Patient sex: M
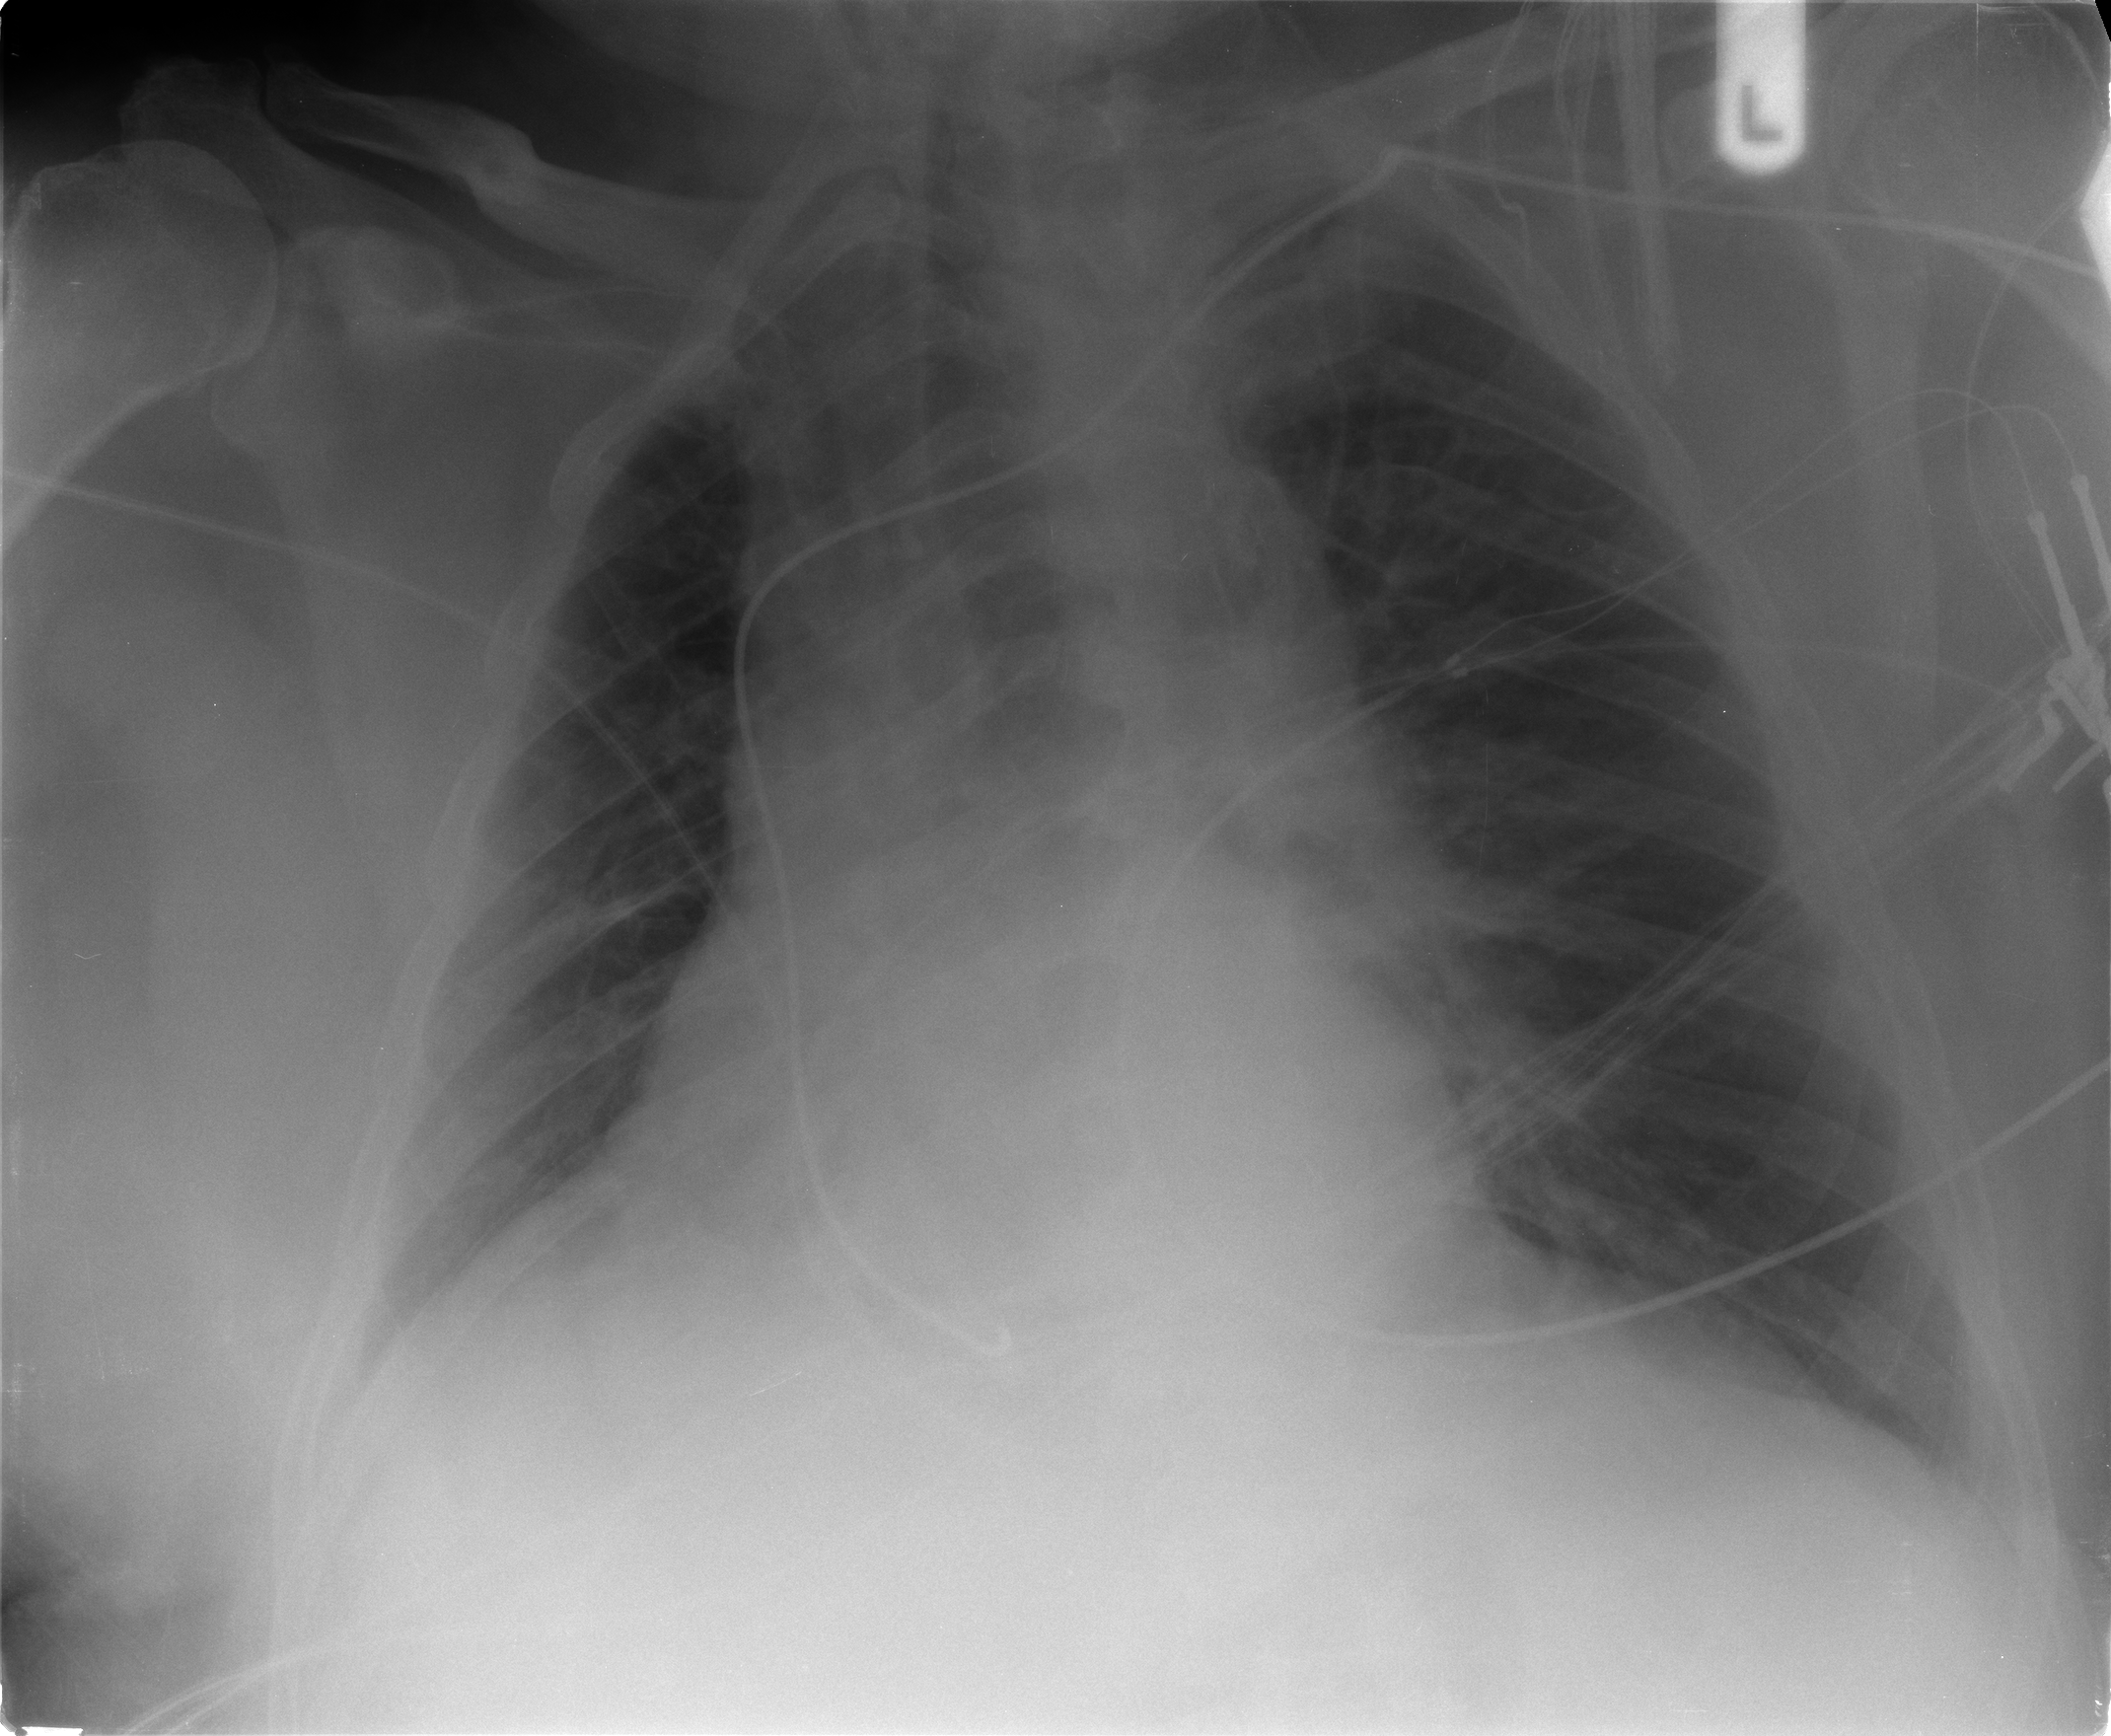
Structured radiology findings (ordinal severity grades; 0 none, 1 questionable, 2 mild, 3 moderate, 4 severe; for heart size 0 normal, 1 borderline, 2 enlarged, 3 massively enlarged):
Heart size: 1
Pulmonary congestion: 1
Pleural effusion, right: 1
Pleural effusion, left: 1
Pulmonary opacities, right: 0
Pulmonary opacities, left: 0
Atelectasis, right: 1
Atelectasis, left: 1